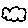
Label: cloud